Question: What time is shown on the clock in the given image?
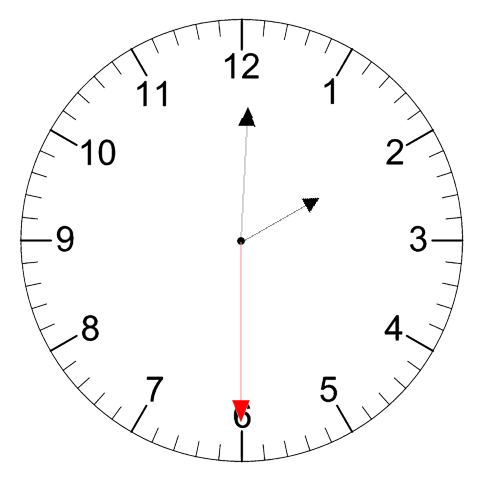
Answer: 02:00:30